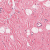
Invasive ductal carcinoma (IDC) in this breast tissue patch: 0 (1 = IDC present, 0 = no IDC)